Question: How to get all the books of a specific author from my database?
Here is a snapshot of my database, i want to get "Colson Whitehead"

for web development, javascript.
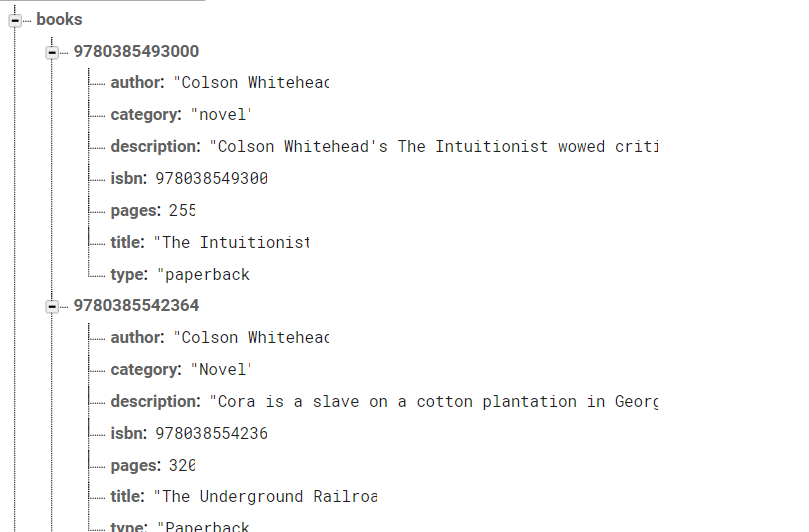
Answer: To get all books by author Colson Whitehead, you do a query like this:
'''
var query = firebase.database().ref("books").orderByChild("author").equalTo("Colson Whitehead");
query.on("value", function(snapshot) {
snapshot.forEach(function(bookSnapshot) {
console.log(bookSnapshot.key+": "+bookSnapshot.val());
});
})
'''
This callback will get called initially and then every time something about the books by Colson Whitehead changes. If you only want the initial call, use 'once' instead of 'on'.